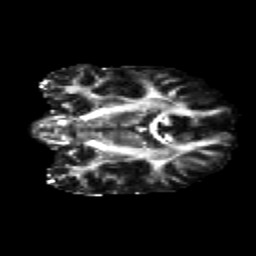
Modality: FA
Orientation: coronal
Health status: healthy
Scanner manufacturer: siemens
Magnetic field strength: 3 T
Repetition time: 12 s
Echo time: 0.092 s